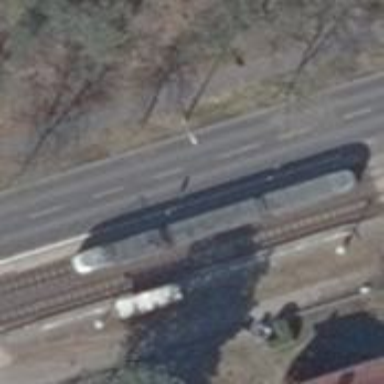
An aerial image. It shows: Tram stop position for public transport.